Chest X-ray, PA view. Patient: 28 years old, sex F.
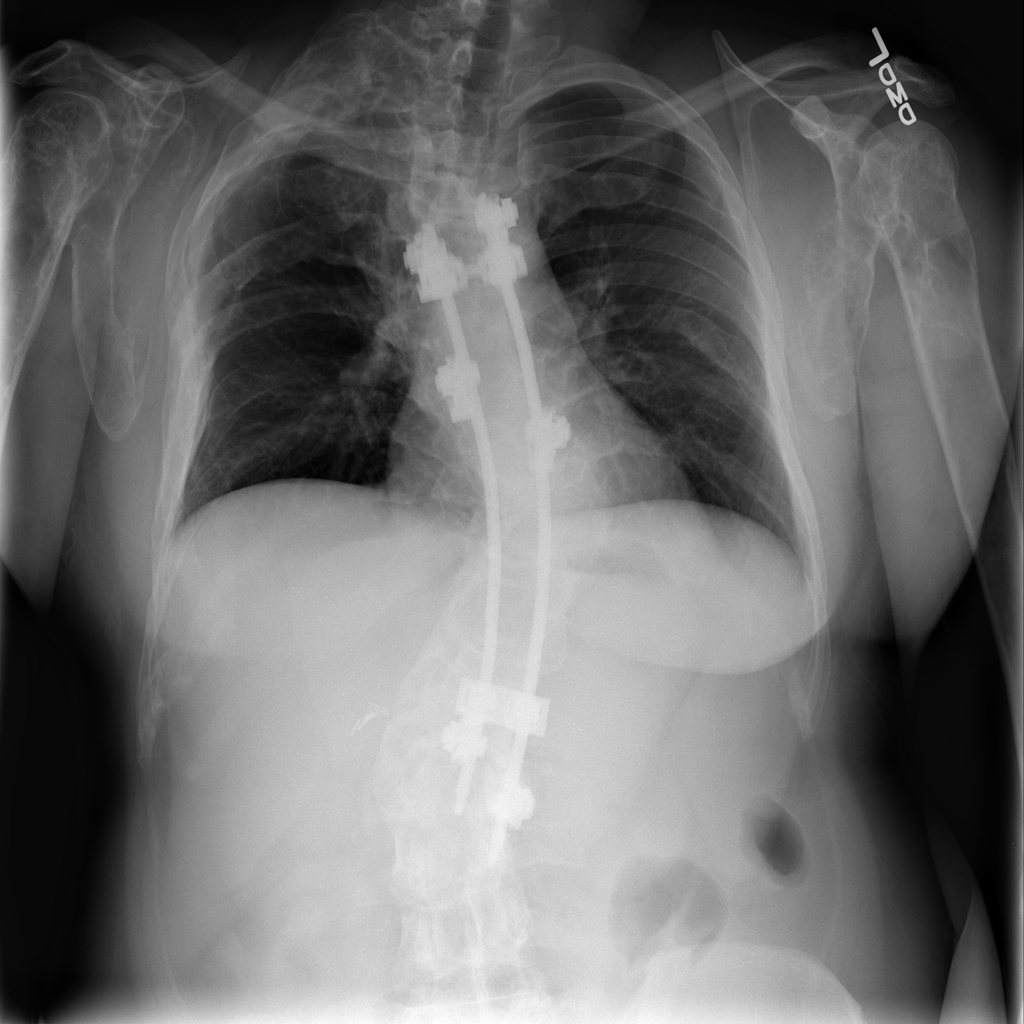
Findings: No Finding